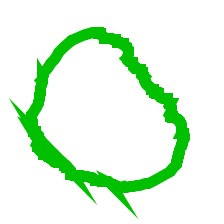
Shape: circle